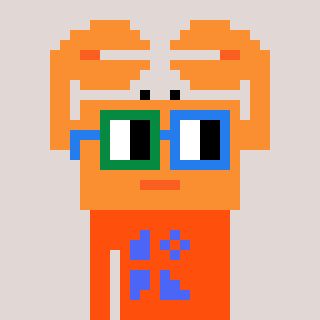
a pixel art character with square green and blue glasses, a crab-shaped head and a orange-colored body on a warm background